Question: I have a search bar in my website, as the image shows, I want to put that "go" image inside the "quick search" input bar. Is there any way I can do that through css?

Here's the code for that search bar part:
'''
<div style="float:right; width:50%">
<div class="row">
<div class="col-lg-6" style="float:right">
<div class="form-group">
<div class="input-group input-group-hg input-group-rounded">
<asp:TextBox ID="searchBar" runat="server" TextMode="SingleLine" CssClass="form-control" placeholder="Quick Search" Width="200" Height="30px" AutoCompleteType="Disabled" />
<span class="input-group-btn">
<a href="#" id="search" style ="right:10px;"><img src="images/go.png" /></a>
</span>
</div> <br />
</div>
</div>
</div>
'''
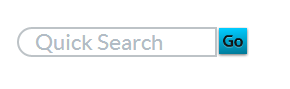
Answer: So, there are a couple methods to do this:
1. You can add a negative margin-left to the CSS of the button to move it left enough that it appears inside the box.
2. You can use CSS to make an outer DIV appear like a text box with a border, and then inside you have a textbox with NO border, and the button. So visually it looks like the border of the DIV is the border of the textbox when in reality it is not.